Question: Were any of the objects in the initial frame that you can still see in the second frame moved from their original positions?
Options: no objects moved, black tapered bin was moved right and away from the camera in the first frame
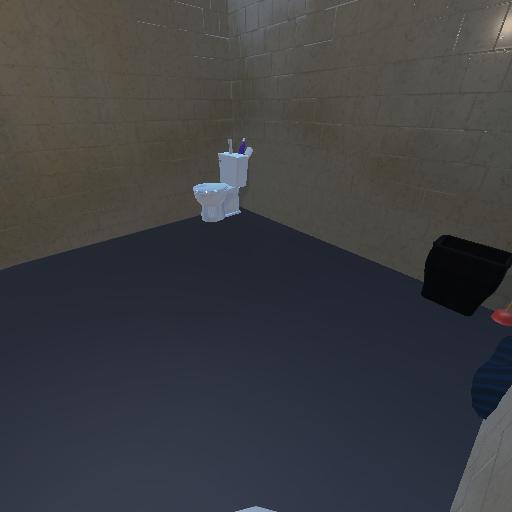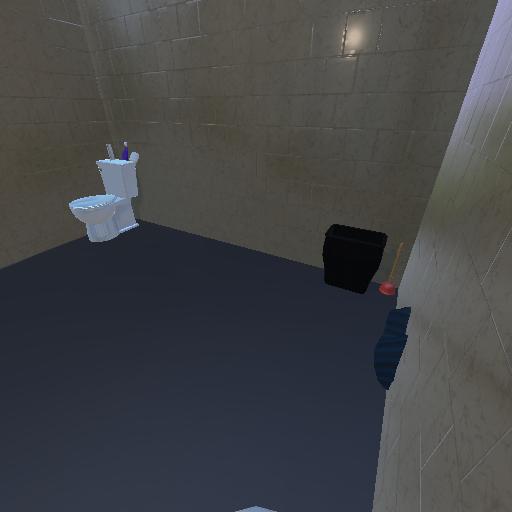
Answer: no objects moved